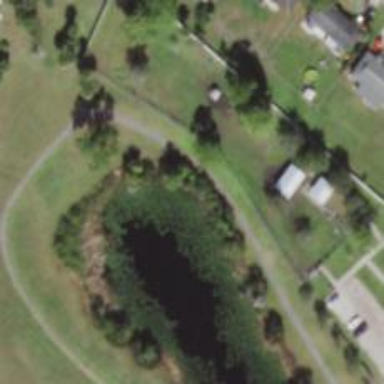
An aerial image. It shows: Dog park enclosed by fence.